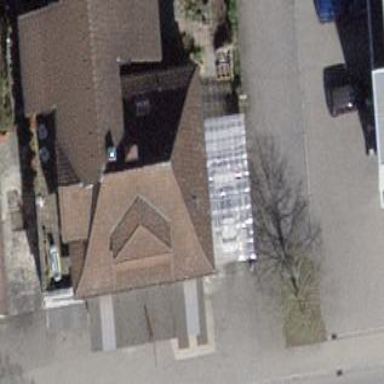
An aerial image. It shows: House with quadruple saltbox roof shape.